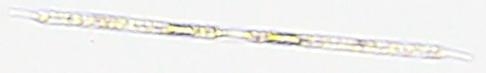
Label: Rhizosolenia